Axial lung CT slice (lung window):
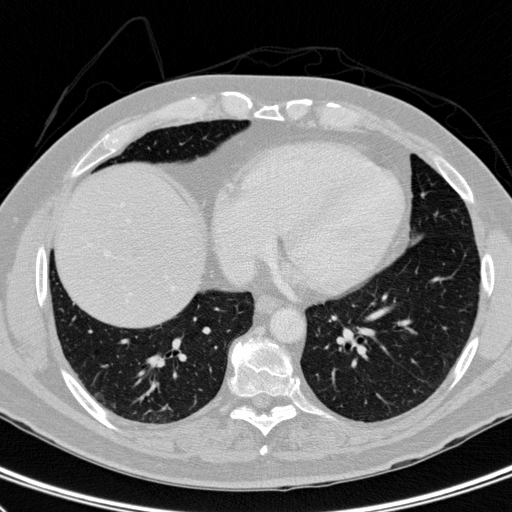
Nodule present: no